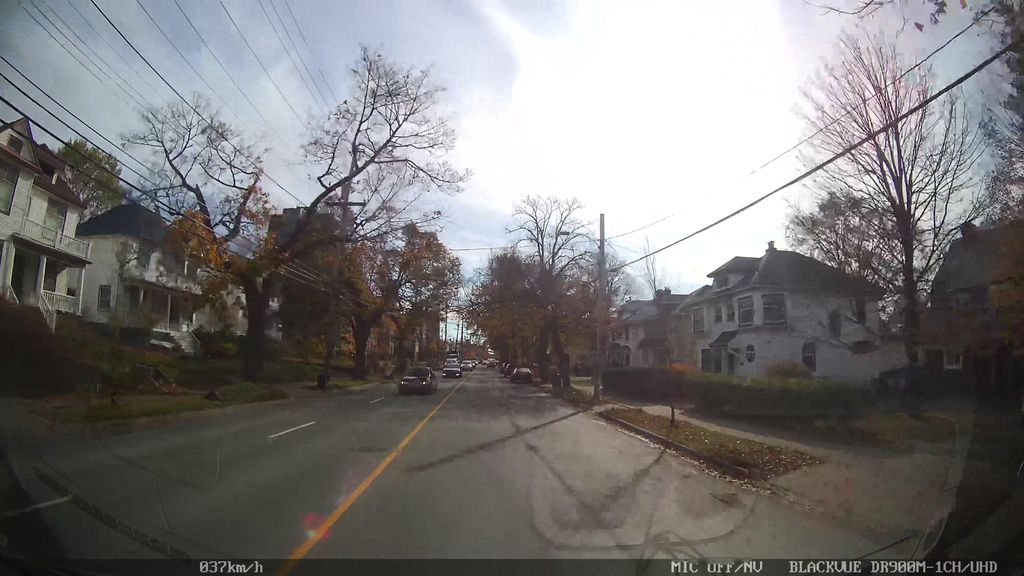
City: halifax